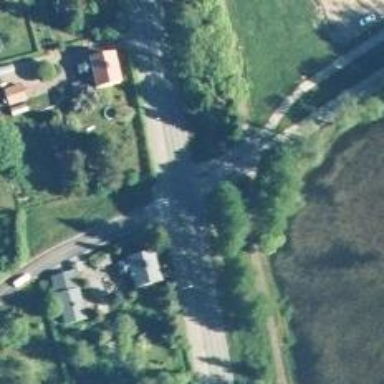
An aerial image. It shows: Marked crossing on the road.